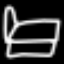
Label: bed